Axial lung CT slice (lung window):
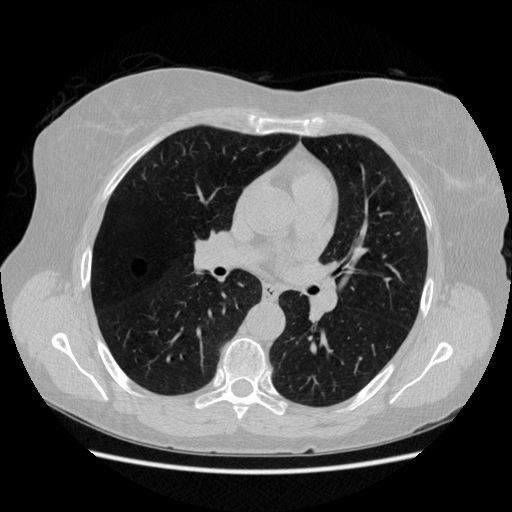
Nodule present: no